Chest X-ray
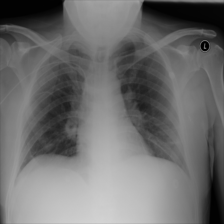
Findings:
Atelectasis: negative
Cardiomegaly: negative
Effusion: negative
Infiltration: positive
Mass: negative
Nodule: negative
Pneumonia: negative
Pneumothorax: negative
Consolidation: negative
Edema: negative
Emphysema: negative
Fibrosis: negative
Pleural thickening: positive
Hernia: negative